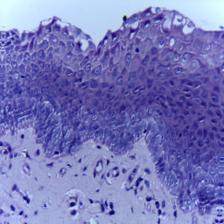
Diagnosis: Normal